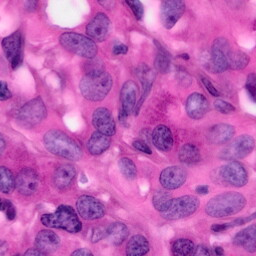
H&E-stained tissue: Pancreatic